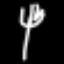
Label: fork